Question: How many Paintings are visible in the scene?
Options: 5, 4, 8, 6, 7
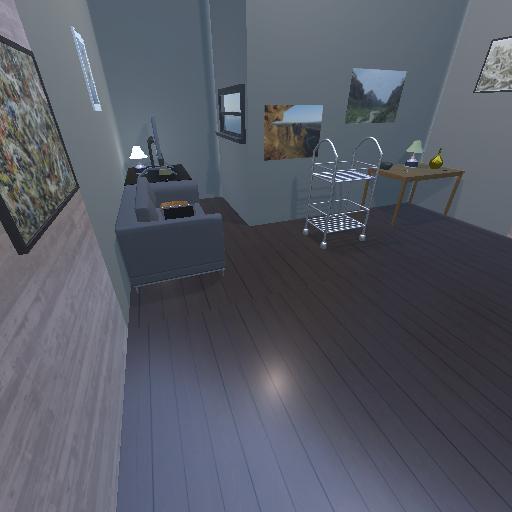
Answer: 5